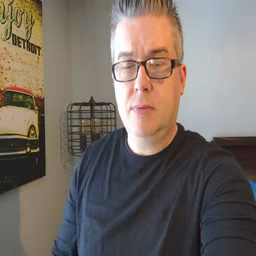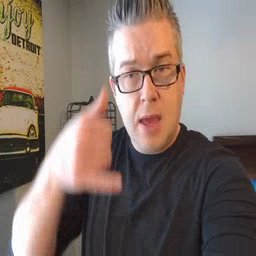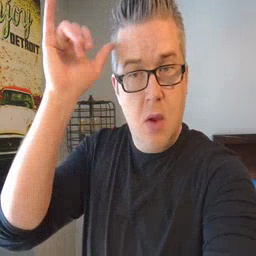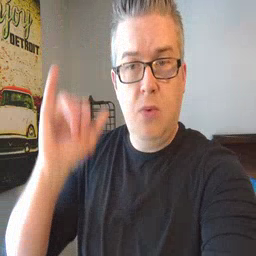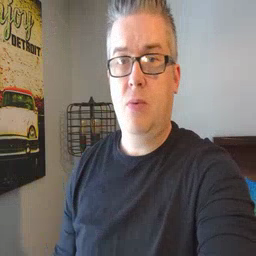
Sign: cow